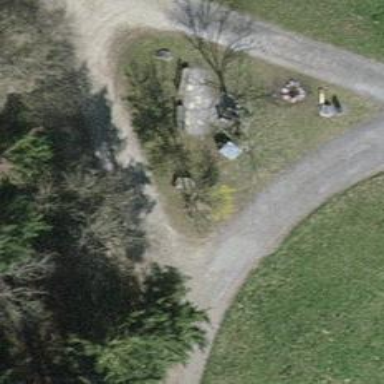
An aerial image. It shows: Picnic site for tourists.